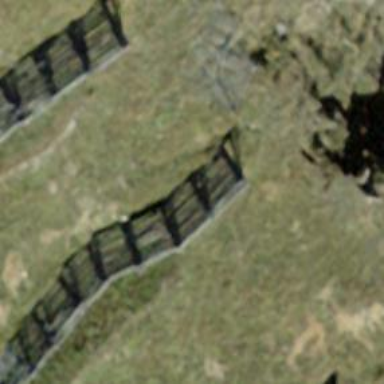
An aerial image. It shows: Avalanche protection barrier.